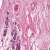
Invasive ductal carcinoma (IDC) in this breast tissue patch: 0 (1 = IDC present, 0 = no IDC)